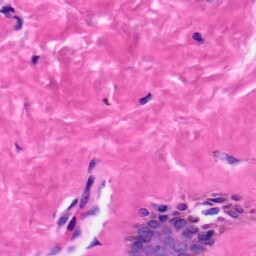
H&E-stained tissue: Skin